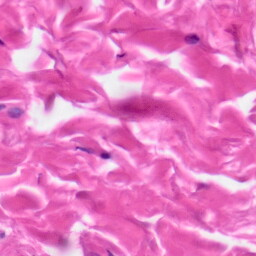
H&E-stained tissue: Skin